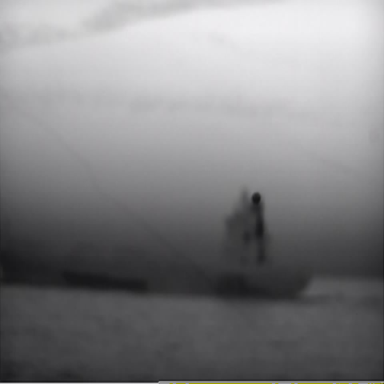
There is a liner in the infrared image.